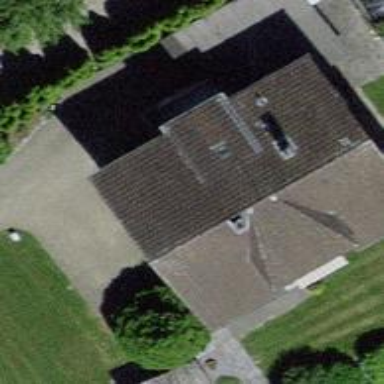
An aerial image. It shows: Building with gabled roof.